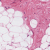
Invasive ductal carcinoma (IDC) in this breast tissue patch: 0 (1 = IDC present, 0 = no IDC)